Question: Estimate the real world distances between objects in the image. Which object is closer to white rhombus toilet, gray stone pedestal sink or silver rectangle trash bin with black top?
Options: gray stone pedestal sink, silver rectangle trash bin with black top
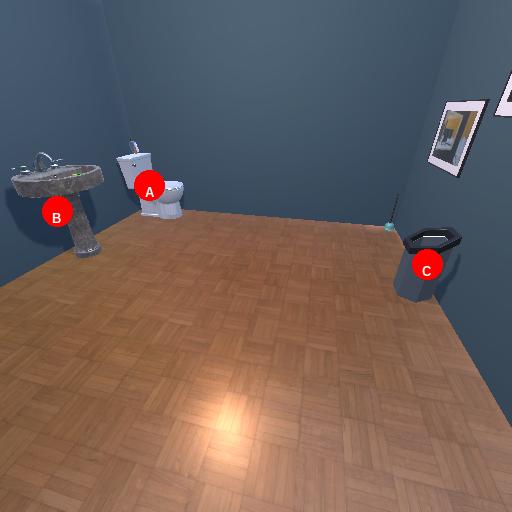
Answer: gray stone pedestal sink